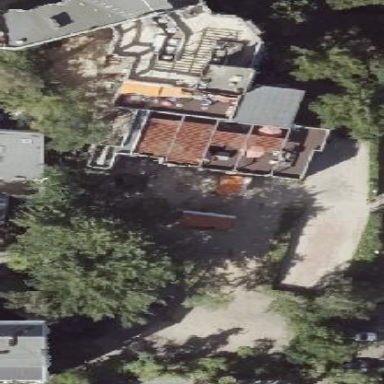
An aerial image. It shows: Kindergarten.